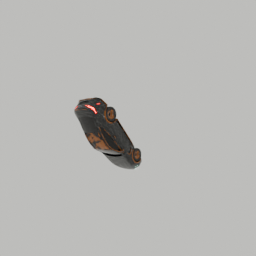
Label: mechanical